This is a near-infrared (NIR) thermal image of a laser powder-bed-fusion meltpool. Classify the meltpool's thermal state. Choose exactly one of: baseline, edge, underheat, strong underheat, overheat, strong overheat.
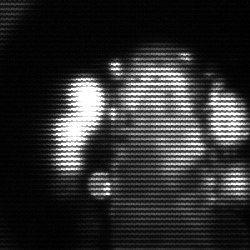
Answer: strong underheat